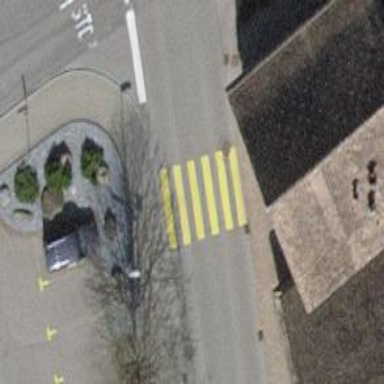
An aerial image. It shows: Marked zebra crossing on the road.